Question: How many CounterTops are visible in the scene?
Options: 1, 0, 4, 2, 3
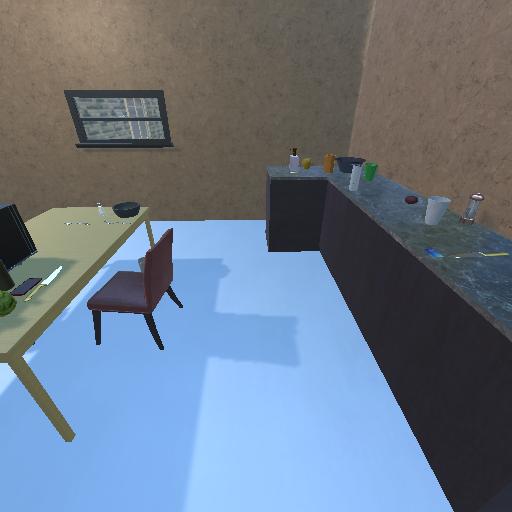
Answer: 1